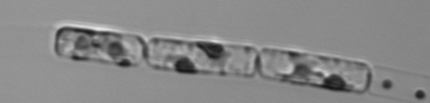
Label: Guinardia_delicatula_TAG_internal_parasite